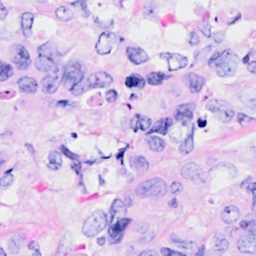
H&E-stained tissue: Breast